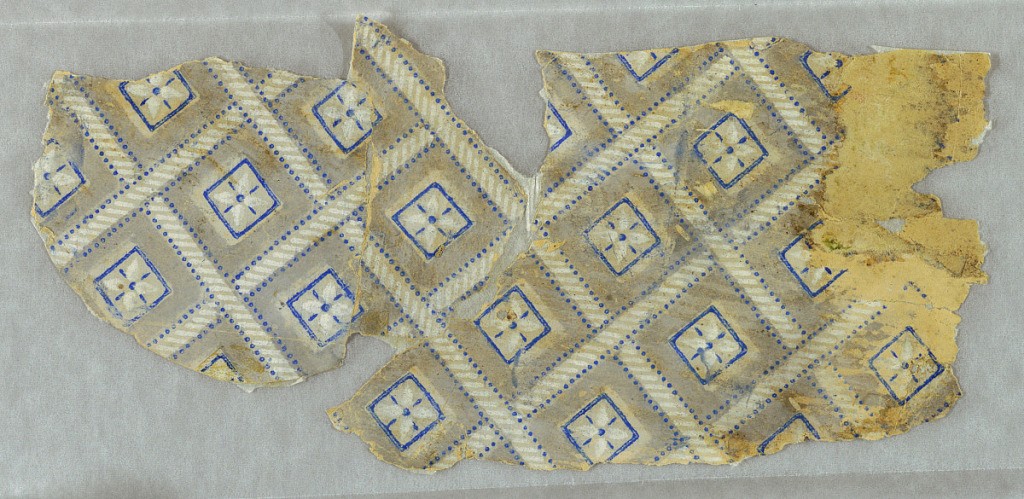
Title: Sidewall - fragment
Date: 1830–60
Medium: Block-printed ?
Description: Small diamond diaper design. The grid pattern has the appearance of twisted rope, with blue pin dot edges. Contained with this framework are small squares outlined in blue, with a small floral motif in center. Printed with a gray background.